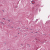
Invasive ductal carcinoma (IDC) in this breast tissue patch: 0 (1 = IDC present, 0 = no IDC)